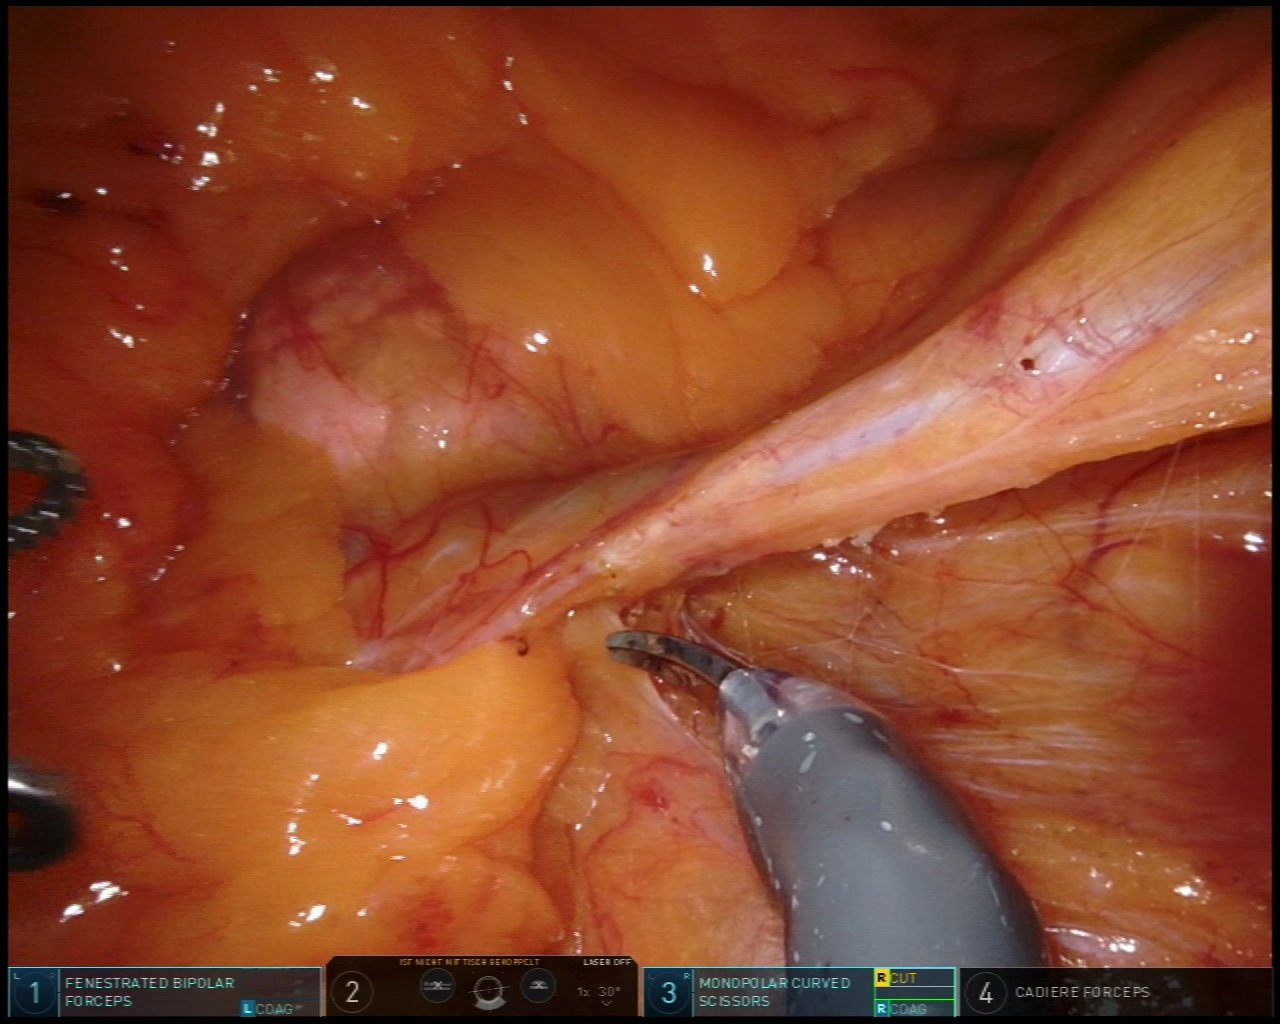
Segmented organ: pancreas
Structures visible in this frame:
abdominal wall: no
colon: no
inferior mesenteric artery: no
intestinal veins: yes
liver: no
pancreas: yes
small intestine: yes
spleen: no
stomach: no
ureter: no
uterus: no
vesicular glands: no